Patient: sex M, age 49
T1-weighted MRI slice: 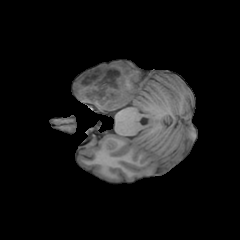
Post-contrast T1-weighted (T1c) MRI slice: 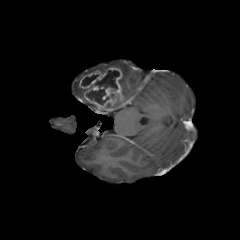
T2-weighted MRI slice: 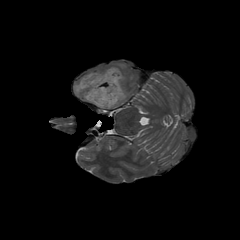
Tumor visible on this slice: yes
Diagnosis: Glioblastoma, IDH-wildtype
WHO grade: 4